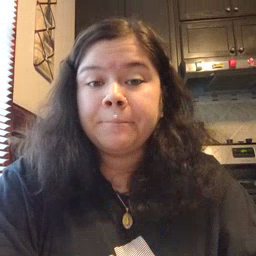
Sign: nap